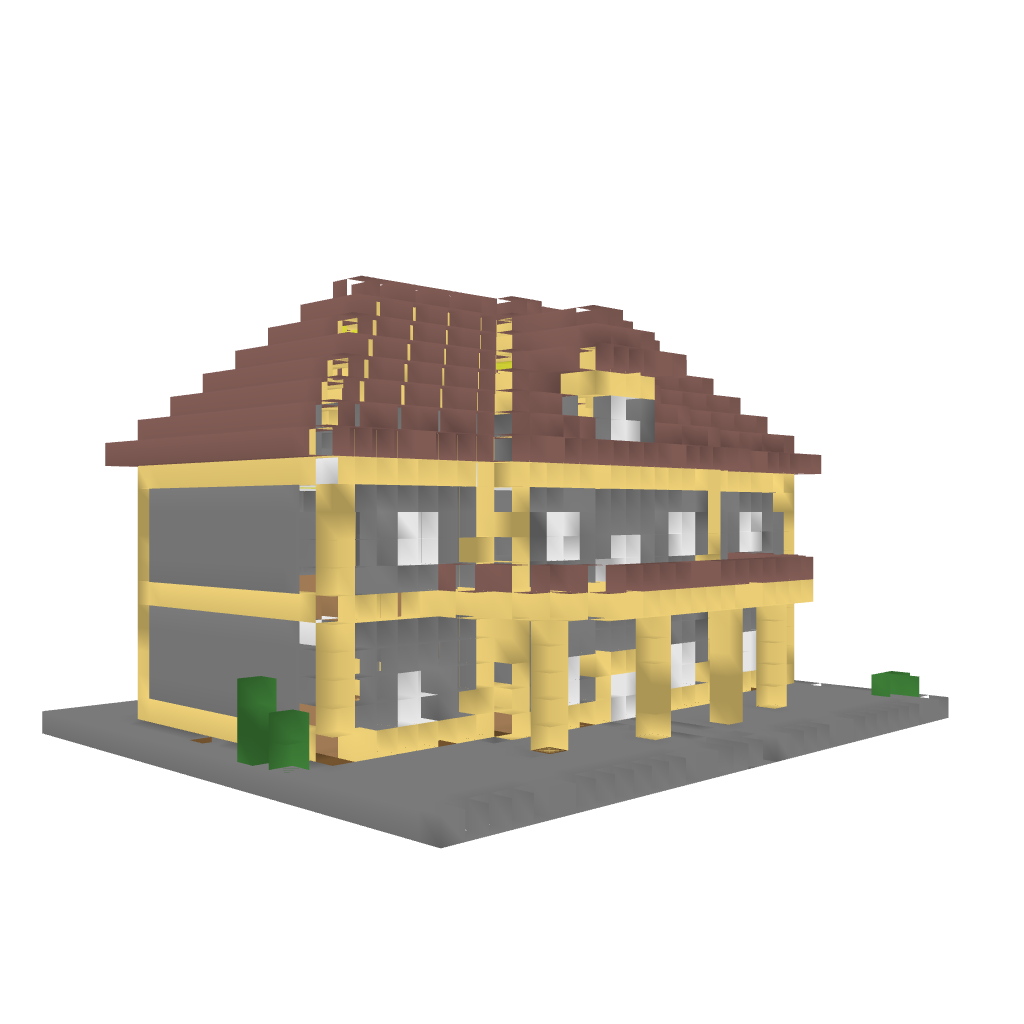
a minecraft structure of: Lewis's House high quality